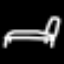
Label: bed